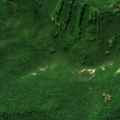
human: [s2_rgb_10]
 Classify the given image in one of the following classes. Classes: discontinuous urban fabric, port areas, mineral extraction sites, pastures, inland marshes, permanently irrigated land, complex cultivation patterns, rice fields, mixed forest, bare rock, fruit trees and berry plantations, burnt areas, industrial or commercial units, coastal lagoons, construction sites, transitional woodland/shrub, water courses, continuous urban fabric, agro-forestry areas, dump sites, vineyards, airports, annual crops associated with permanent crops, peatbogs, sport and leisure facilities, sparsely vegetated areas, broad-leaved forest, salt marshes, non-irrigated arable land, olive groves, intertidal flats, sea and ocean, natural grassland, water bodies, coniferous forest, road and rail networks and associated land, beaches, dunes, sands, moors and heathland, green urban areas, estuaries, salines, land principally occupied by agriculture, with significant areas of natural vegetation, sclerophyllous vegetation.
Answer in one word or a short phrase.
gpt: broad-leaved forest, mixed forest